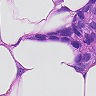
Metastatic tissue present: yes